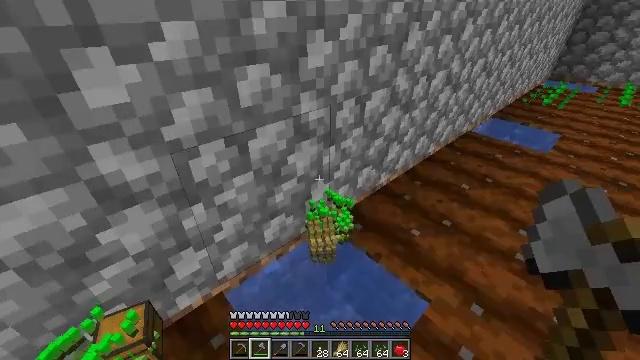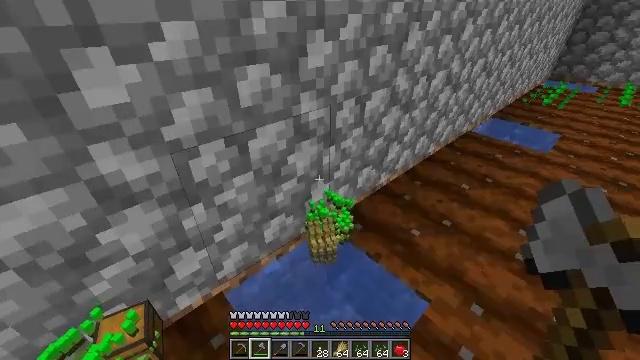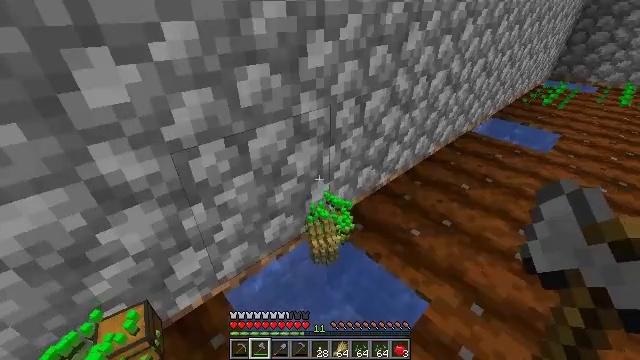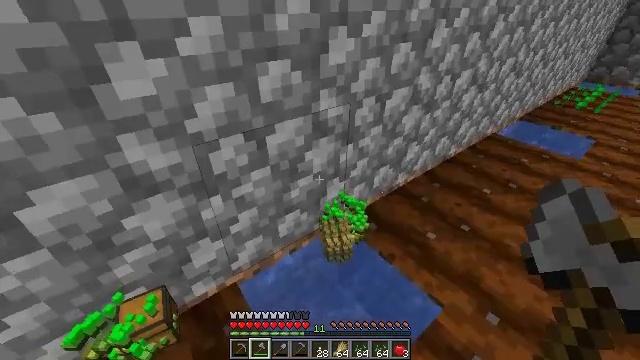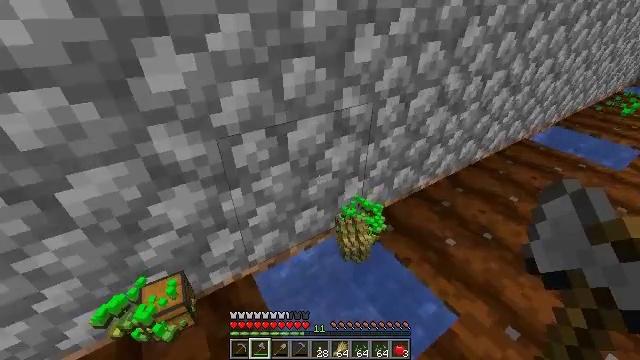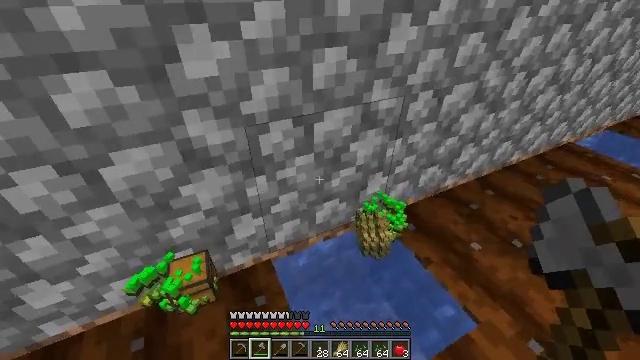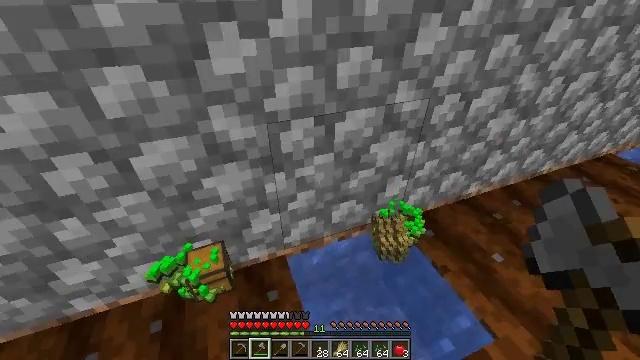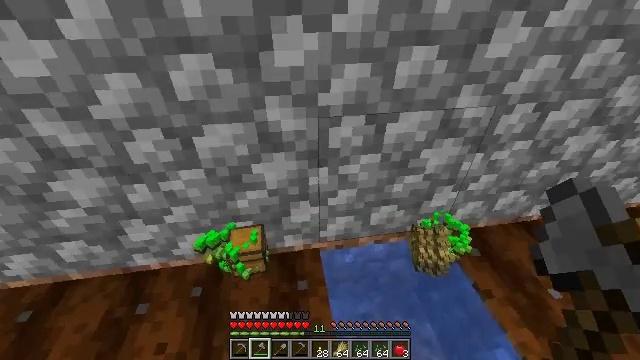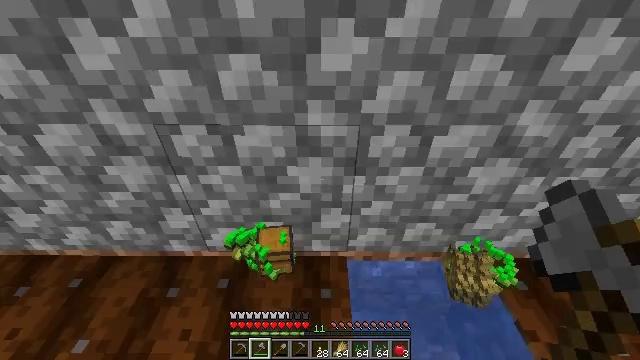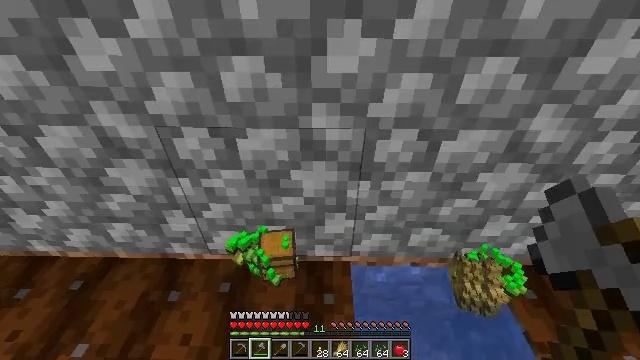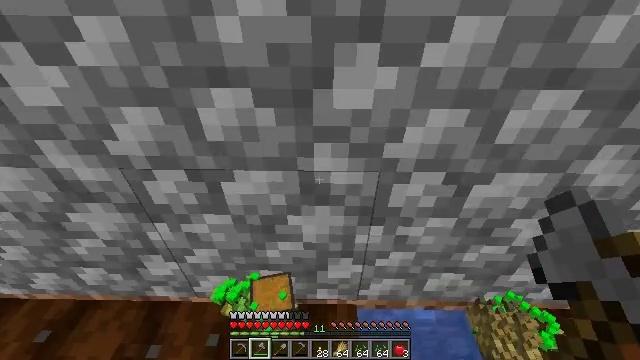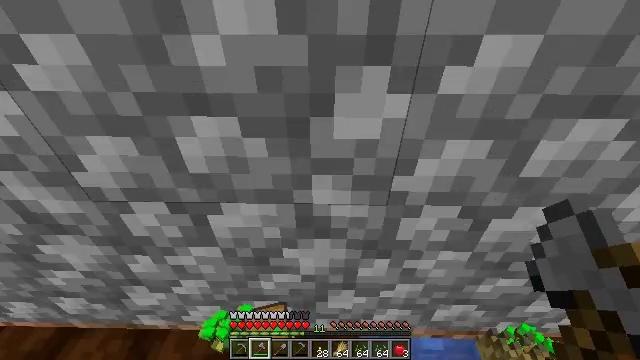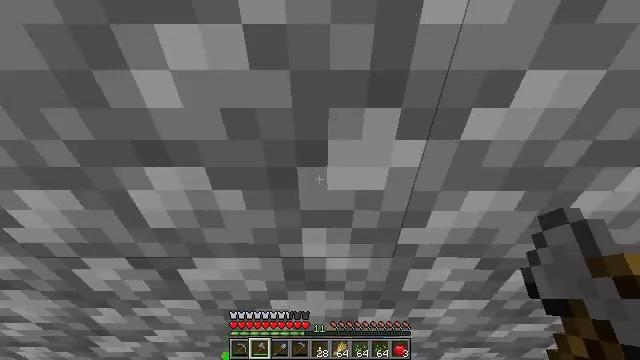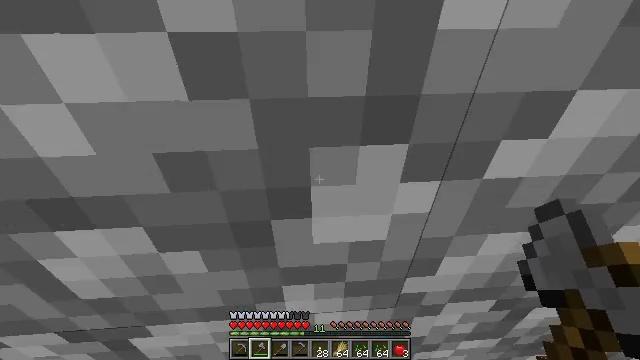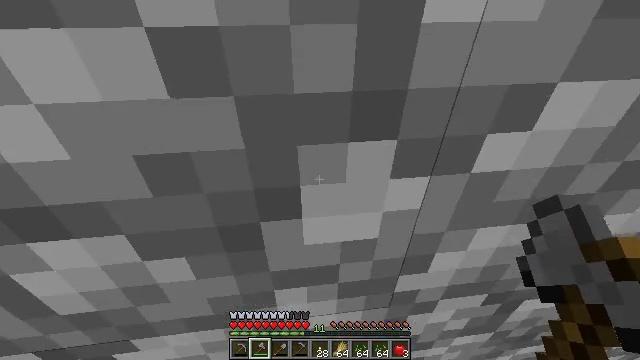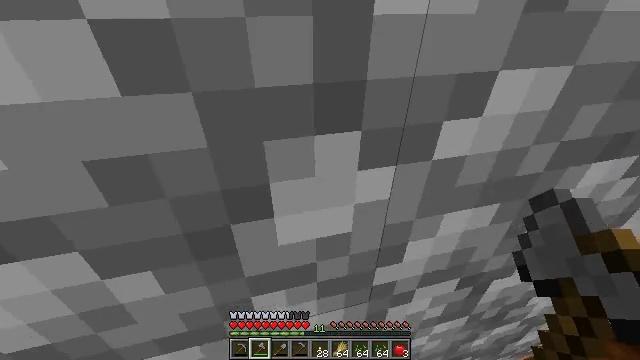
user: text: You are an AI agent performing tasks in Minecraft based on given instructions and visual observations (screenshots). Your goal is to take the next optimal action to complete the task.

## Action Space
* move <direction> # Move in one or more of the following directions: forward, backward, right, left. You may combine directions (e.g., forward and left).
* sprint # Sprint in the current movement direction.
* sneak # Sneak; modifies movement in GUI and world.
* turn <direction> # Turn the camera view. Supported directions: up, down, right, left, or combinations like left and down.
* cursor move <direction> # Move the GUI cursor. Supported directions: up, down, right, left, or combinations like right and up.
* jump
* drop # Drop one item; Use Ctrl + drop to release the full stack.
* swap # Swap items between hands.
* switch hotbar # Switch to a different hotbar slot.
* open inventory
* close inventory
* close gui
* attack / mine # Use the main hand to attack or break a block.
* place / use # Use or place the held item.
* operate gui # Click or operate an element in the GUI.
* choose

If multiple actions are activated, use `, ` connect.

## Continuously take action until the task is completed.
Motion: motion action
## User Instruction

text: Remove wheat from your collection.
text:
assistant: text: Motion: no_op
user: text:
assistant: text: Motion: no_op
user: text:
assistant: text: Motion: turn left
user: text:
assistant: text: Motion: turn left
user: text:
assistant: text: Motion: turn left and down
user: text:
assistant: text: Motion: turn left
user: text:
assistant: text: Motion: turn left
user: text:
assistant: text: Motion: move forward, turn left
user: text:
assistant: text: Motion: move forward
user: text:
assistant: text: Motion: move forward
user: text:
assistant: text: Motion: move forward
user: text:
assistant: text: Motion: move forward, turn right
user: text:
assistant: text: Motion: turn right
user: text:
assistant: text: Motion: turn right
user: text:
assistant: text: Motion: turn right and up
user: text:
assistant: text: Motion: turn right and up
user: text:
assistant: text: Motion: turn right and up
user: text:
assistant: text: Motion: turn right and up
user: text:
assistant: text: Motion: turn right and up
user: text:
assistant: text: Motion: turn right
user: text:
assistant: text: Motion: turn right
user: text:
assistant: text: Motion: turn right and down
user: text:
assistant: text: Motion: turn right and down
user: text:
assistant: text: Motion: turn right and down
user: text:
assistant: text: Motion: turn right and down
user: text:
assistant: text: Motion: turn right
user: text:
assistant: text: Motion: turn left
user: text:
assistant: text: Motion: open inventory
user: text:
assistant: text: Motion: open inventory
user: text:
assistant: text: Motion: open inventory